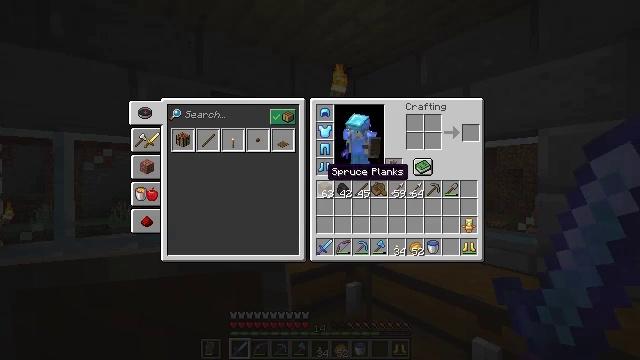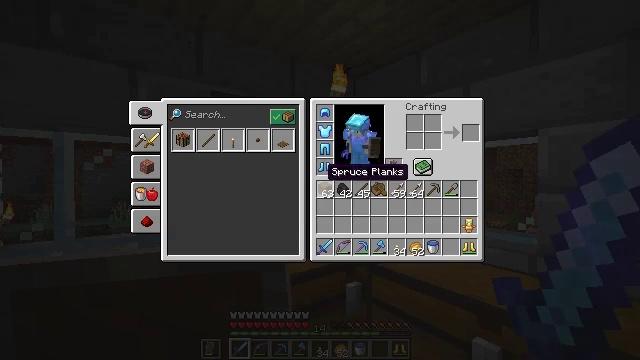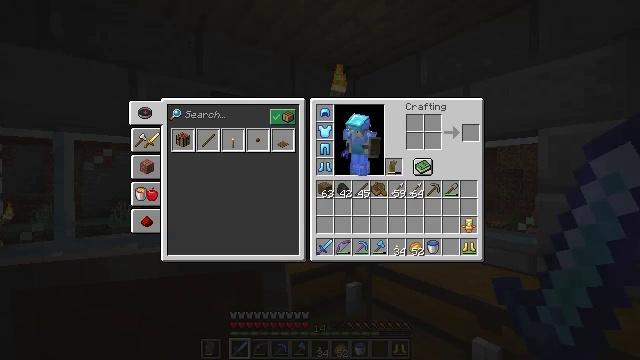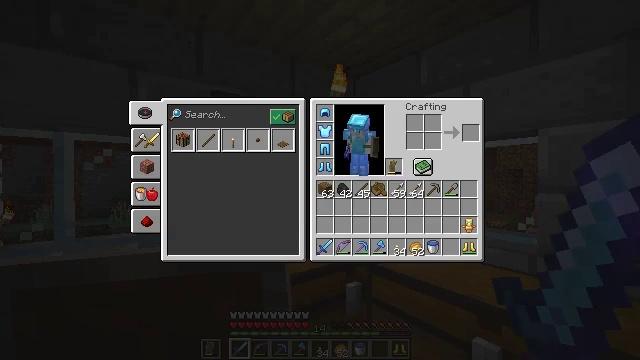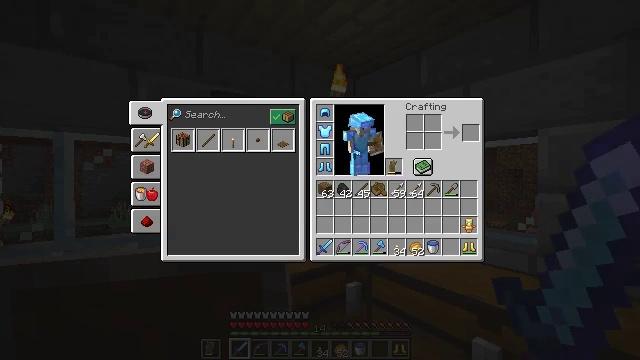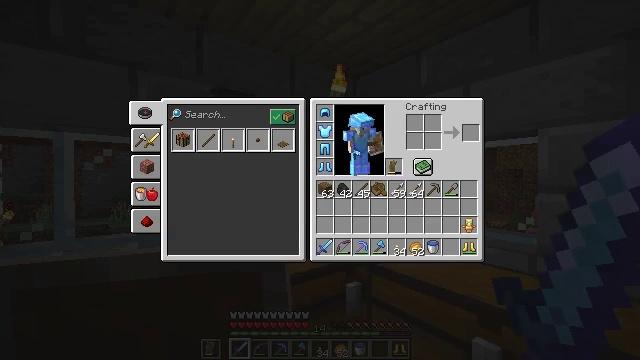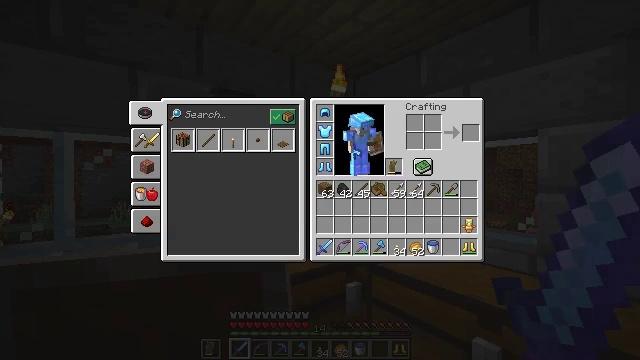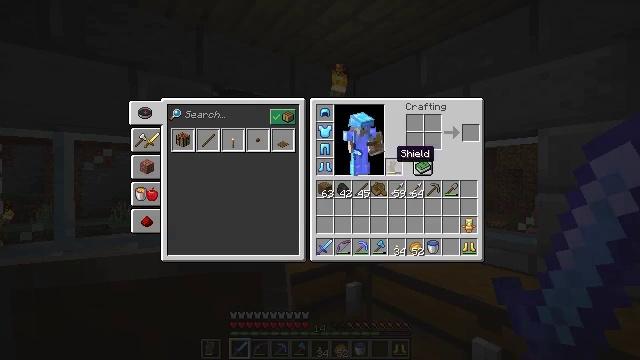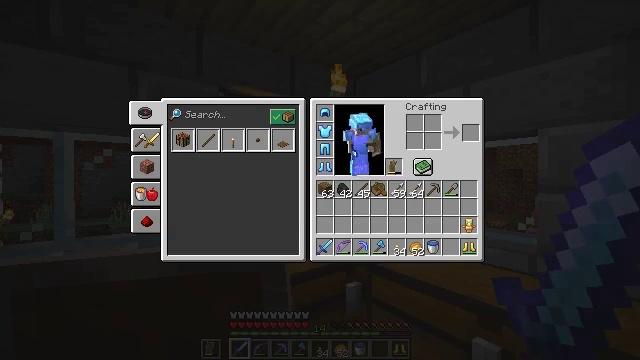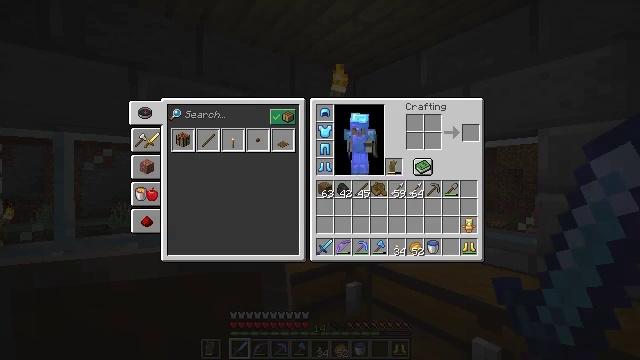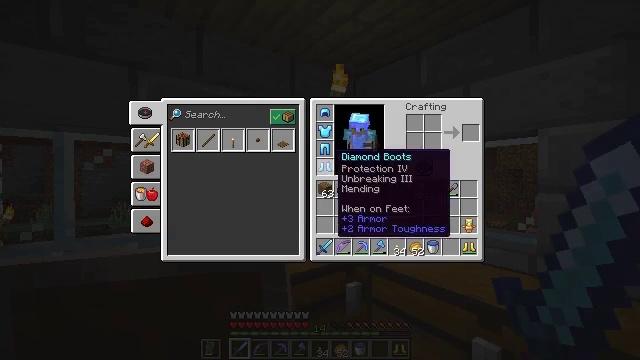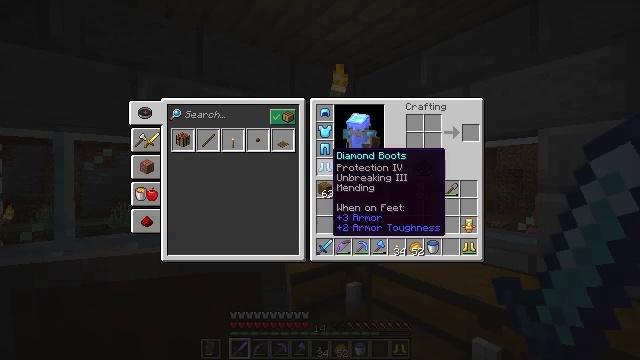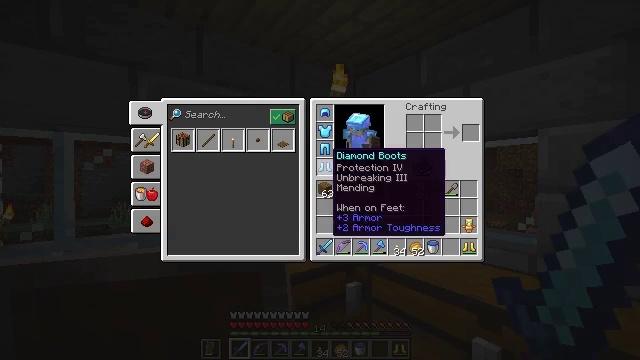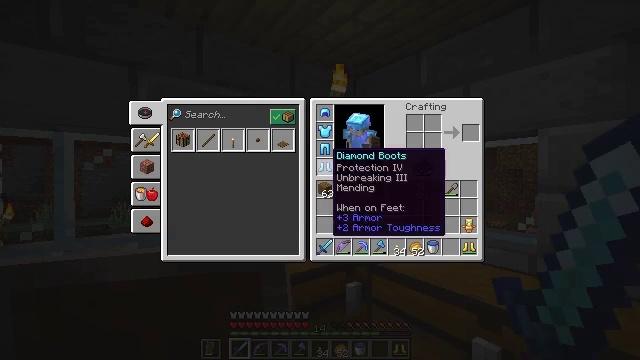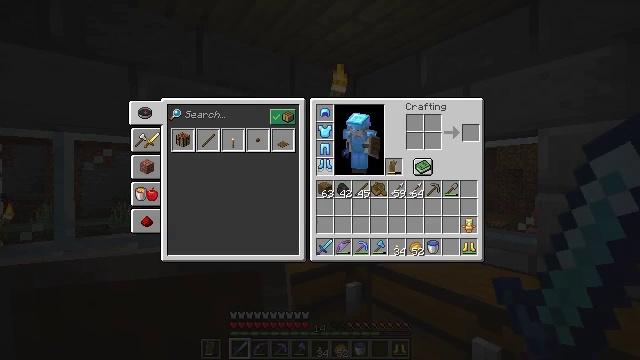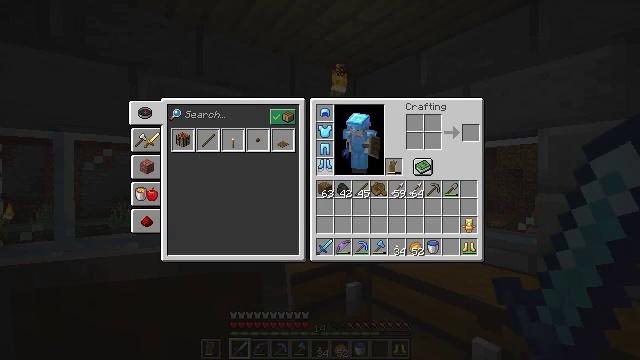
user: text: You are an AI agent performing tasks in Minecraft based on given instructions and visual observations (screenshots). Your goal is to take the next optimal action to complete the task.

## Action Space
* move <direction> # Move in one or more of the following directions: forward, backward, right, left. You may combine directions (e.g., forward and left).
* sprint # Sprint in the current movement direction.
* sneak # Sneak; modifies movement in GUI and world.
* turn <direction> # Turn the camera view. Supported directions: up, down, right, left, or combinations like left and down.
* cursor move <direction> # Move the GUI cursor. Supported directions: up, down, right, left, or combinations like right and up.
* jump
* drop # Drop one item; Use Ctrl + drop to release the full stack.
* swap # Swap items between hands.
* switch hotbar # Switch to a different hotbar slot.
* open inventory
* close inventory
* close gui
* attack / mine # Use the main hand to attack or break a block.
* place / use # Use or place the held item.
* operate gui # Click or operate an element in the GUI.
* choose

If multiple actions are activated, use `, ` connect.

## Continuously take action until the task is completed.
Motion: motion action
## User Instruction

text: Craft a cauldron.
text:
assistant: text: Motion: no_op
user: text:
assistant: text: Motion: no_op
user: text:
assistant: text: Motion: cursor move right and up
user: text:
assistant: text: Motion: no_op
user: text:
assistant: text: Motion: no_op
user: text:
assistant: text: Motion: no_op
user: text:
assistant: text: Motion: cursor move left
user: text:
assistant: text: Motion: cursor move left
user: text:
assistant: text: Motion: no_op
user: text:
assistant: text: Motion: sneak, cursor move left
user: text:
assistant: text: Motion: sneak
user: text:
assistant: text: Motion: sneak
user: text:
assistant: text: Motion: no_op
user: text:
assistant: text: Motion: operate gui
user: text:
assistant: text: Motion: operate gui
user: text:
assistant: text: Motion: no_op
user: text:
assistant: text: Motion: cursor move right and down
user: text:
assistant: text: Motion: cursor move down
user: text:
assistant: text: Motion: no_op
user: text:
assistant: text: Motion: no_op
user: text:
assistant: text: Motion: operate gui
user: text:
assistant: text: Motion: operate gui
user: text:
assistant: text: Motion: no_op
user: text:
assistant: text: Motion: no_op
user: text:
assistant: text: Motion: no_op
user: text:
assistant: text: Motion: cursor move right and down
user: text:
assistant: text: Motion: sneak, cursor move right and down
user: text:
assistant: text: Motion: sneak, cursor move down
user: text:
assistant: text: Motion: sneak, cursor move right and down
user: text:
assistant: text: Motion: sneak